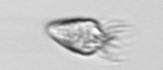
Label: Paratontonia_gracillima